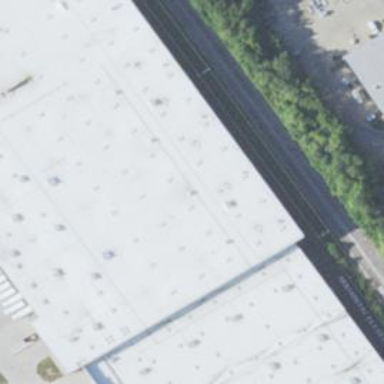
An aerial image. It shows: Building that houses furniture shop.